Question: I have a JPanel which uses the FlowLayout, and a Box which has components arranged vertically.
What I want, is to set the same width size of the other components to button "Remove Column".
I've tried to change the size with line
'''
removeColumnButton.setPreferredSize(new Dimension(130, 25));
'''
but I can only change size of the height, not width.
Below is screenshot of the panel and code:

'''
JPanel eastPanel = new JPanel(new FlowLayout(FlowLayout.CENTER, 5, 0));
Box eastPanelBox = Box.createVerticalBox();
addNewColumnButton = new JButton("Add New Column");
addNewColumnButton.setAlignmentX(Box.CENTER_ALIGNMENT);
eastPanelBox.add(addNewColumnButton);
eastPanelBox.add(Box.createVerticalStrut(5));
removeColumnButton = new JButton("Remove Column");
removeColumnButton.setAlignmentX(Box.CENTER_ALIGNMENT);
removeColumnButton.setPreferredSize(new Dimension(130, 25));
eastPanelBox.add(removeColumnButton);
eastPanelBox.add(Box.createVerticalStrut(5));
columnField = new JTextField();
columnField.setAlignmentX(Box.CENTER_ALIGNMENT);
columnField.setPreferredSize(new Dimension(130, 25));
eastPanelBox.add(columnField);
eastPanelBox.add(Box.createVerticalStrut(5));
columnListCB = new JComboBox(cBoxModel);
columnListCB.setAlignmentX(Box.CENTER_ALIGNMENT);
eastPanelBox.add(columnListCB);
eastPanelBox.add(Box.createVerticalStrut(5));
calculateColumnButton = new JButton("Calculate Column");
calculateColumnButton.setAlignmentX(Box.CENTER_ALIGNMENT);
eastPanelBox.add(calculateColumnButton);
eastPanel.add(eastPanelBox);
'''
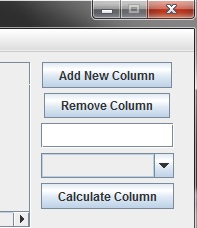
Answer: Use a GridLayout for the container holding the column of components. Initialize it with
'''
int vGap = 5;
new GridLayout(0, 1, 0, vGap)
'''
which stands for 1 column, variable number of rows. The vGap parameter must be an int that represents the vertical gap between components.